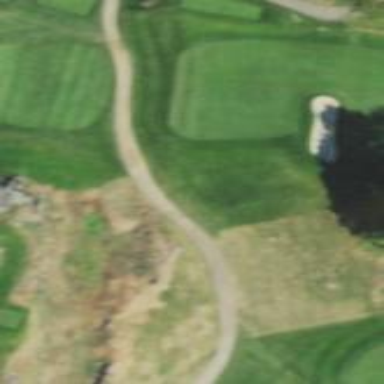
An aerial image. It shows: Rough area in golf course.